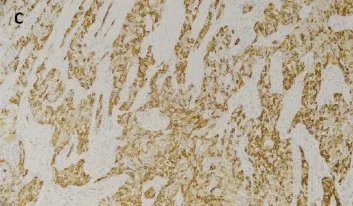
Immunohistochemical findings typical of MASC. (c): Phenotypic expression of mammaglobin, GATA 3 and S100 was also observed.
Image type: pathology (immunostaining)